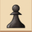
Piece: bP